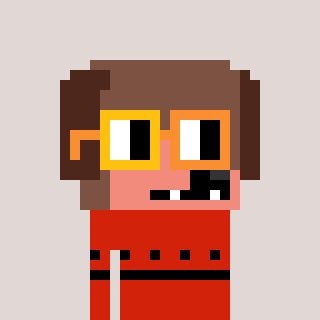
a pixel art character with square yellow and orange glasses, a dog-shaped head and a red-colored body on a warm background